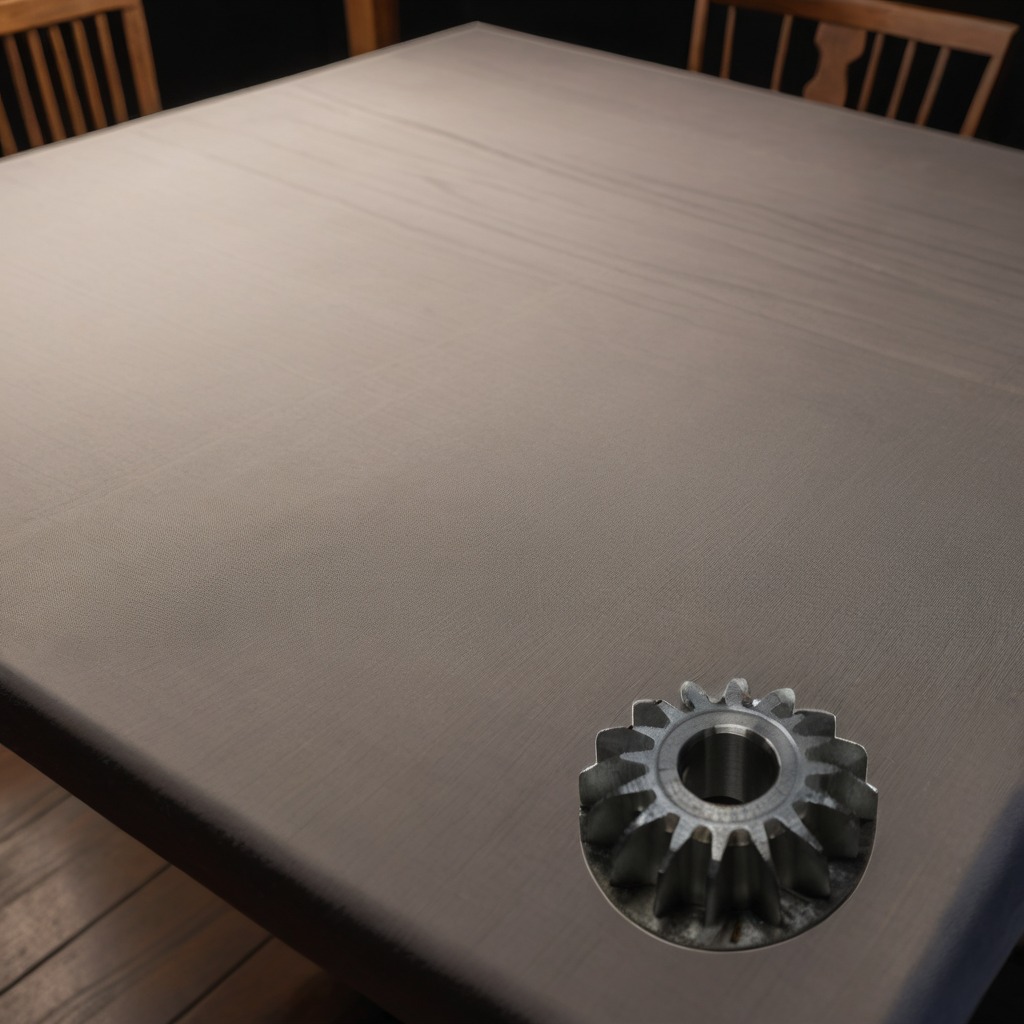
A steel gear with teeth is lying on the wooden table.